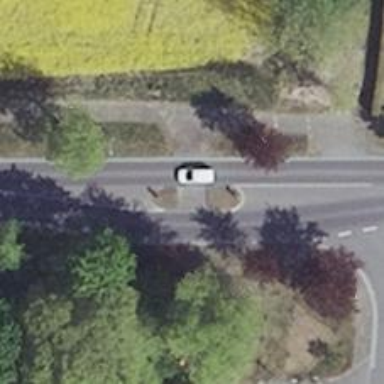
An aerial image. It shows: Crossing with traffic island that serves as traffic calming measure.